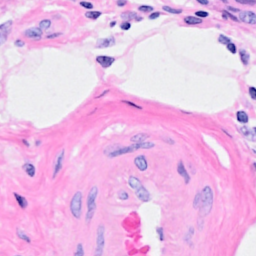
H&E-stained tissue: Breast